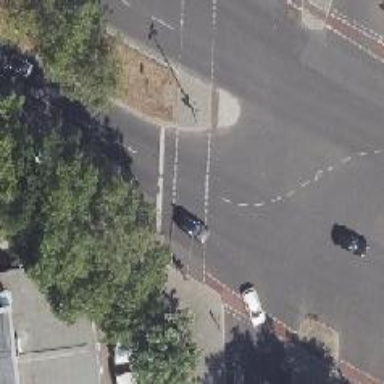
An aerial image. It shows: Crossing with traffic signals.